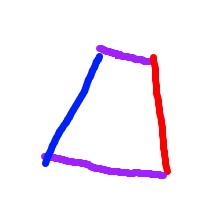
Shape: trapezoid